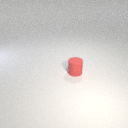
small red rubber cylinder